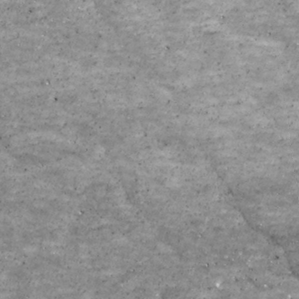
Label: non_frost